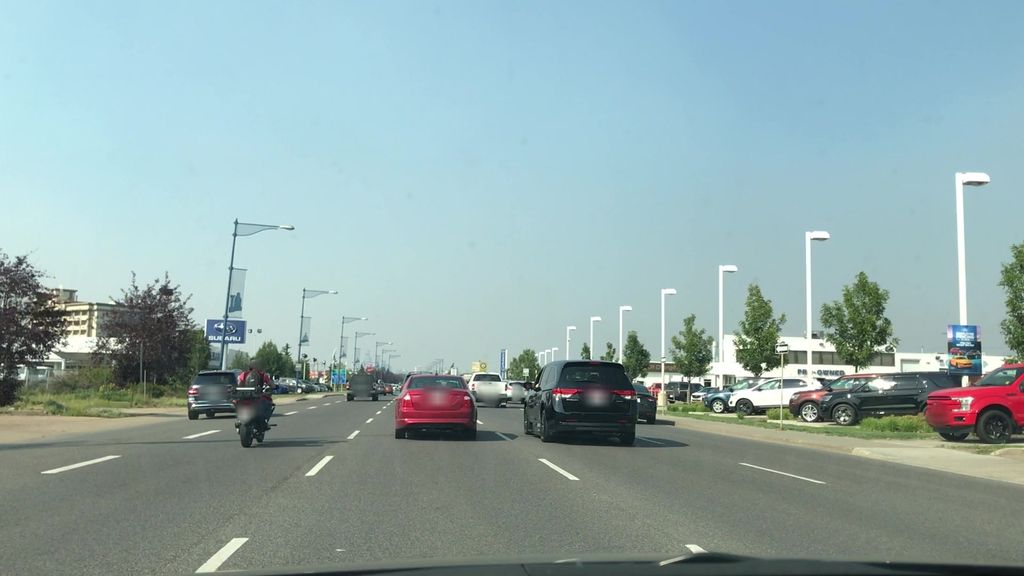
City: edmonton